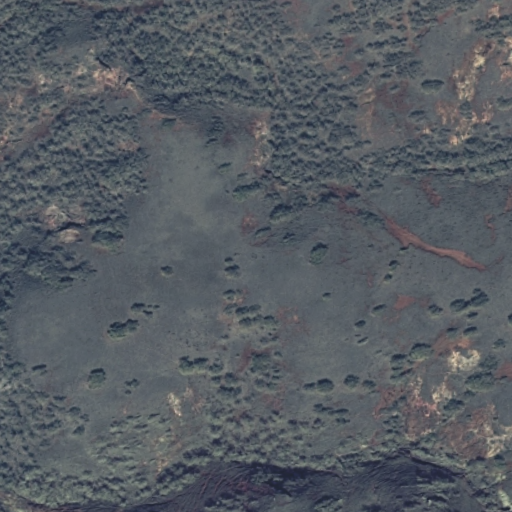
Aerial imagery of mountain in Hawaii named Pu‘u‘ula containing only unknown